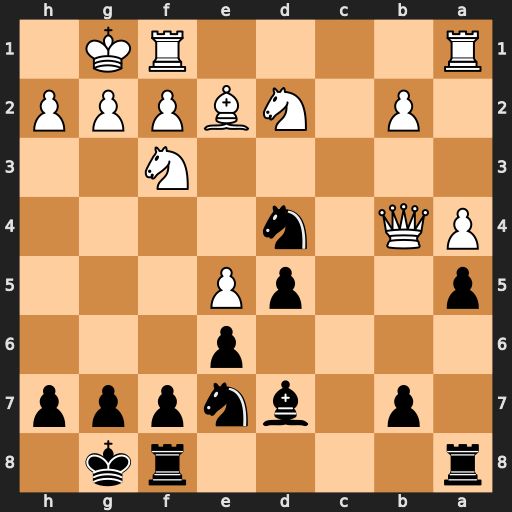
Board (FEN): r4rk1/1p1bnppp/4p3/p2pP3/PQ1n4/5N2/1P1NBPPP/R4RK1
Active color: b
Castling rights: -
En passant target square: -
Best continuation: Nxe2+ Kh1 axb4